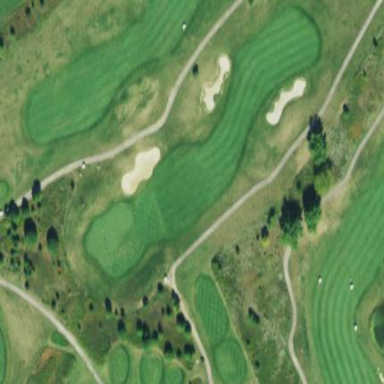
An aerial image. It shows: Grassy area designated as golf fairway.